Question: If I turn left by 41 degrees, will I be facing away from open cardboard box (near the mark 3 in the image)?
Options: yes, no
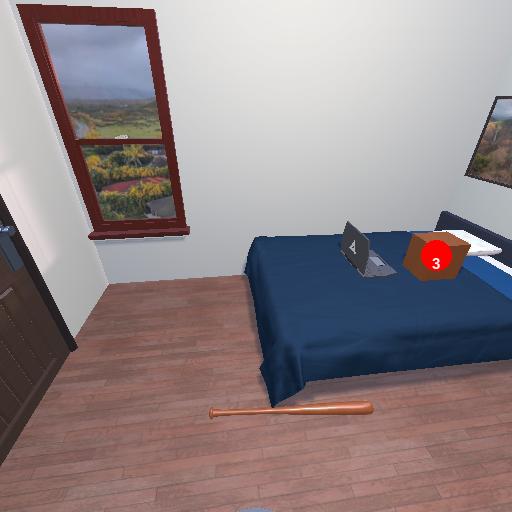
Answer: yes